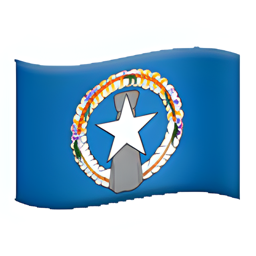
Name: flag for northern mariana islands
Emoji: 🇲🇵
Group: Flags
Sub-group: country-flag